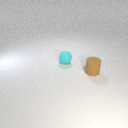
small cyan rubber sphere behind small brown rubber cylinder